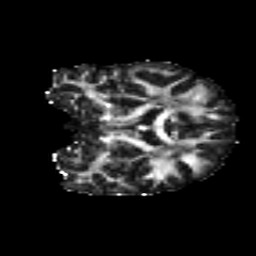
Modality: FA
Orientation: coronal
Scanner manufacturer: siemens
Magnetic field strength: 3 T
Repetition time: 4.16 s
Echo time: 0.0806 s